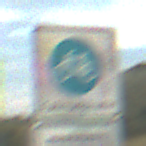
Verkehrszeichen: BeginnFahrradstrasse
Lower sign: MehrspurigeFahrzeugeFrei5
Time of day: SunriseSunset
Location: Outdoor (RoadRail)
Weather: PartlyCloudy
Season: NotSpecified
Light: Natural